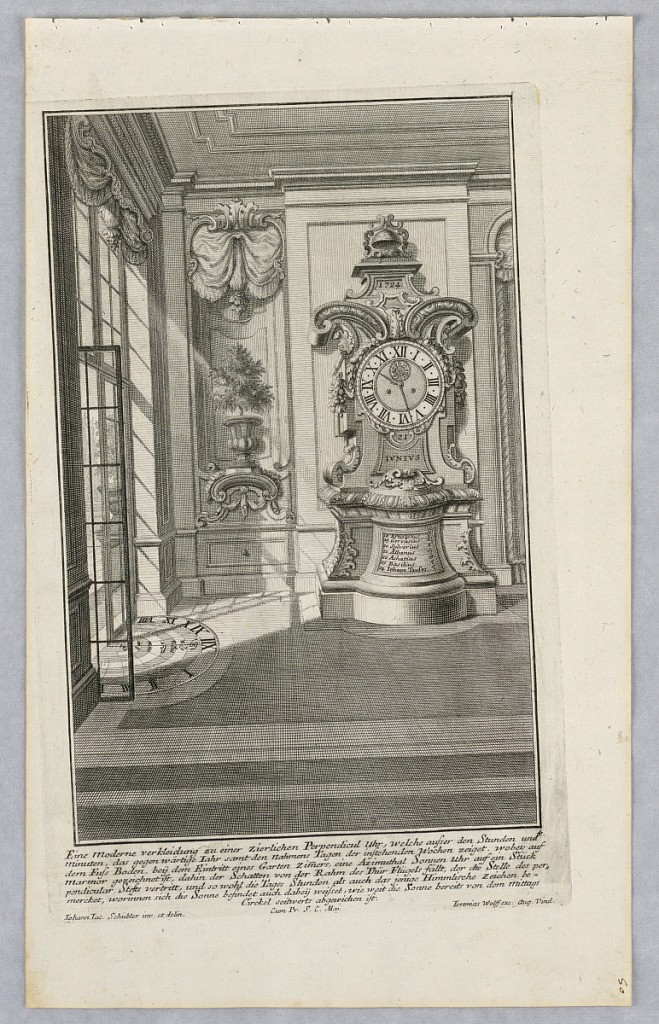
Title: Funffte Ausgab seiner vorhabenden werckes...Unterschiedliche Neu Inventirte Verkleiden Zu Modernen und Astonmischen Perpendicul-Uhren...
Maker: Johann Jakob Schübler, German, 1689–1741
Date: ca. 1720
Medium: Engraving on cream laid paper
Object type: Print
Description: Plate 4. Design for a large, free standing case clock with inscription"1724/21/ IVNIVS on separate section. Clock placed at rear of room, across from French doors.